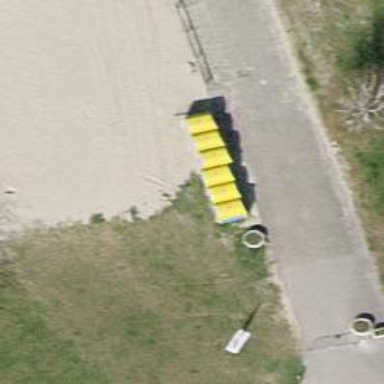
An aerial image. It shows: Recycling container for recycling.